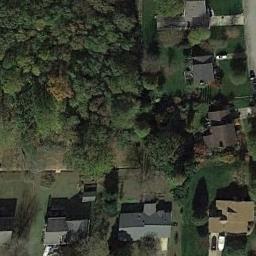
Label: medium_residential